Breast ultrasound image
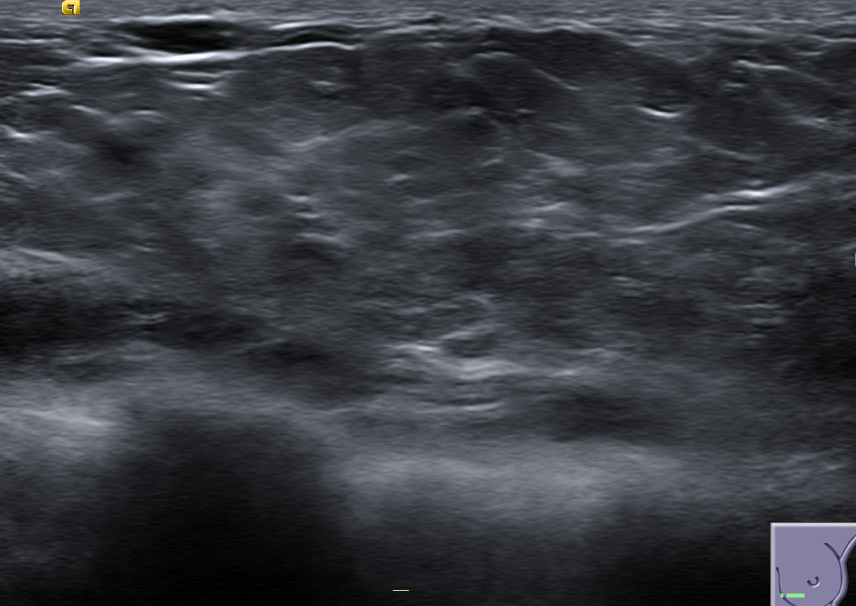
Diagnosis: normal